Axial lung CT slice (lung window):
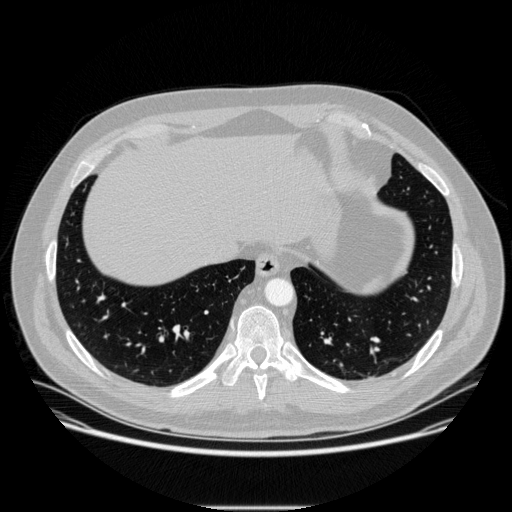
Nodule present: no